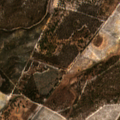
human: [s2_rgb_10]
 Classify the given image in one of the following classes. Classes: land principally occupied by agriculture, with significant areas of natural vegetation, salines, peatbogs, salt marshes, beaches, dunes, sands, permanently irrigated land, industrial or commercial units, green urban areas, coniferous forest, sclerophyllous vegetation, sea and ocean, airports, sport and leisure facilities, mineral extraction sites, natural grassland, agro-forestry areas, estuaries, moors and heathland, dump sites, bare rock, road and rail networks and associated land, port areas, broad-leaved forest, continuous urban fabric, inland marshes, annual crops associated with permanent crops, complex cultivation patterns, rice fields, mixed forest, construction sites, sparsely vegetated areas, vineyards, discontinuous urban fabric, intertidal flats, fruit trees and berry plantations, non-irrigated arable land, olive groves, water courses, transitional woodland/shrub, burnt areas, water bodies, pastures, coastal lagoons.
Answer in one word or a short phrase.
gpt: agro-forestry areas, broad-leaved forest, transitional woodland/shrub